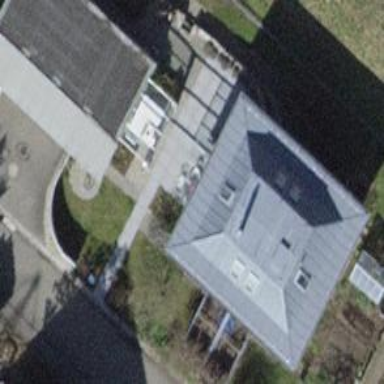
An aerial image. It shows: Garage.